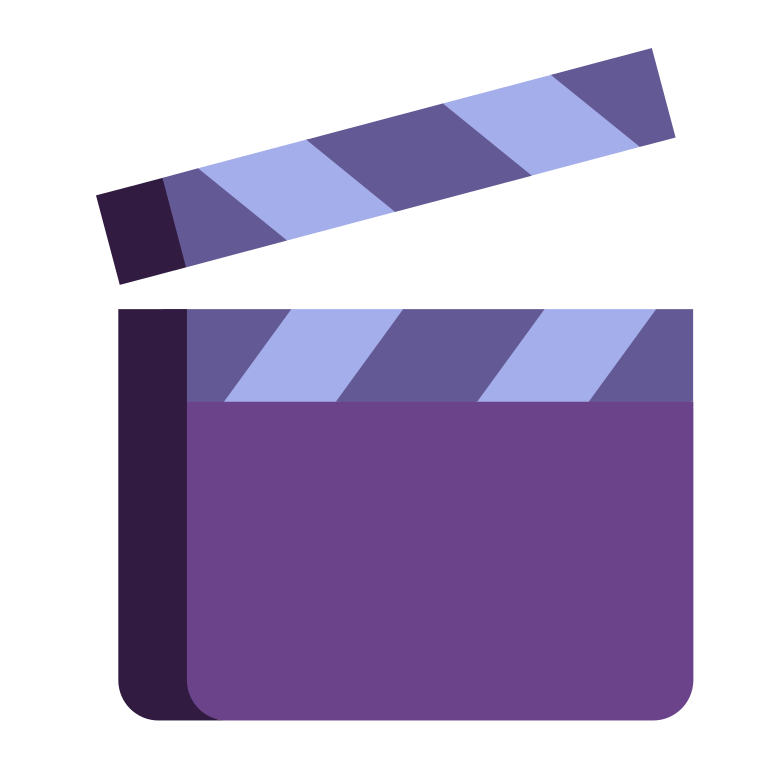
clapper board flat